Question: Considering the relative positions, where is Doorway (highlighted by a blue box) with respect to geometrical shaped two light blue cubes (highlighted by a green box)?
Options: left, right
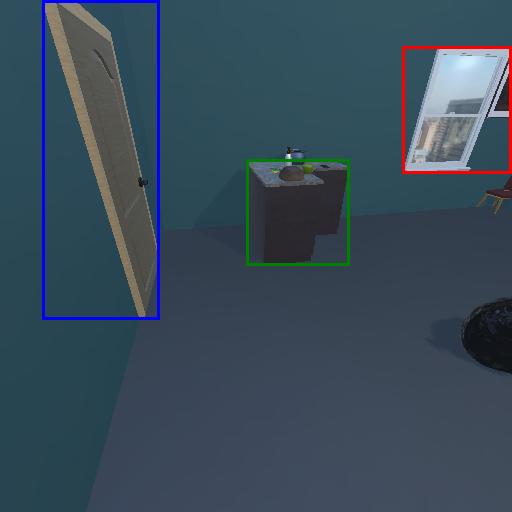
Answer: left